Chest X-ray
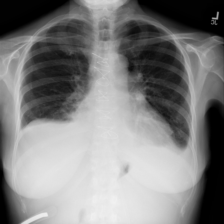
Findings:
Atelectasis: negative
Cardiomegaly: negative
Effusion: positive
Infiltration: negative
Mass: negative
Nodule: negative
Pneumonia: negative
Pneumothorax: negative
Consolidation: negative
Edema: positive
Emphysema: negative
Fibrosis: negative
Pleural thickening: negative
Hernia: negative